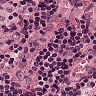
Metastatic tissue present: no